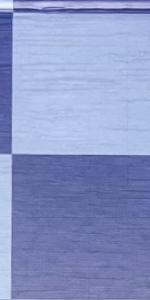
Label: Empty